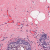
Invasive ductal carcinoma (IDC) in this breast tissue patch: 0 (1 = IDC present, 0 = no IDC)